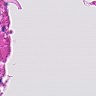
Metastatic tissue present: no